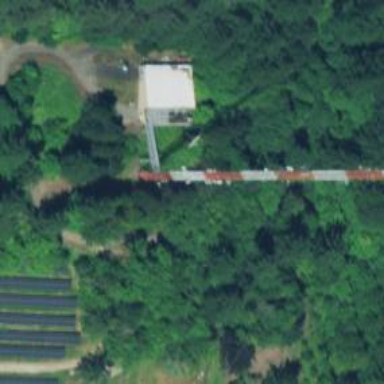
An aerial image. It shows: Communication mast tower.